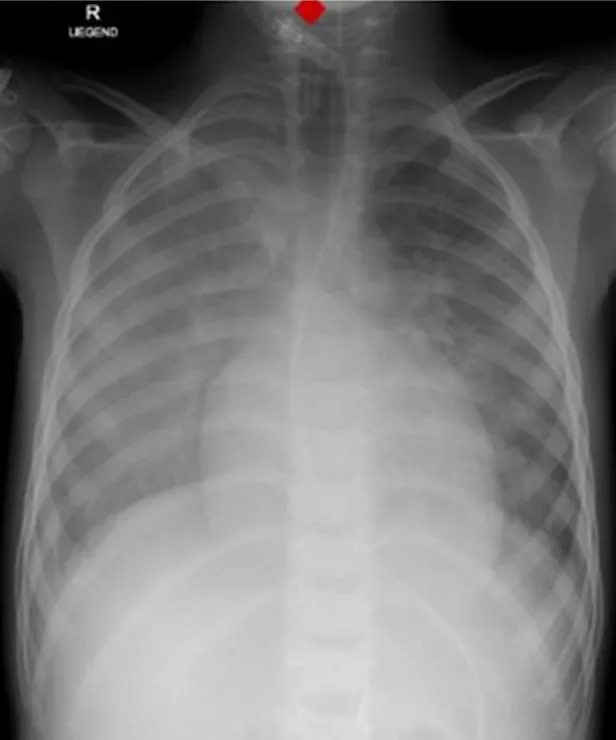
Chest X-Ray showing pulmonary infiltrates and cardiomegaly.
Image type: radiology (x_ray)